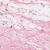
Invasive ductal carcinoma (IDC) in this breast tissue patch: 0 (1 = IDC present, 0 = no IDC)